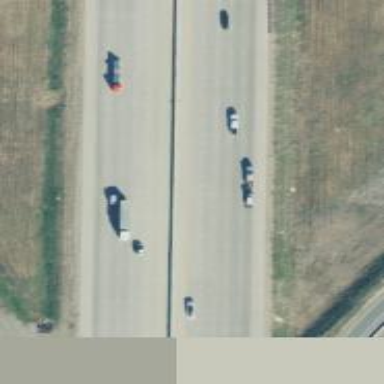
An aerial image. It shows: Motorway.